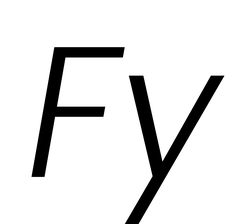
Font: Poppins-LightItalic